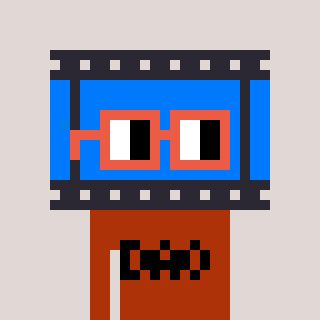
a pixel art character with square orange glasses, a film strip-shaped head and a hotbrown-colored body on a warm background